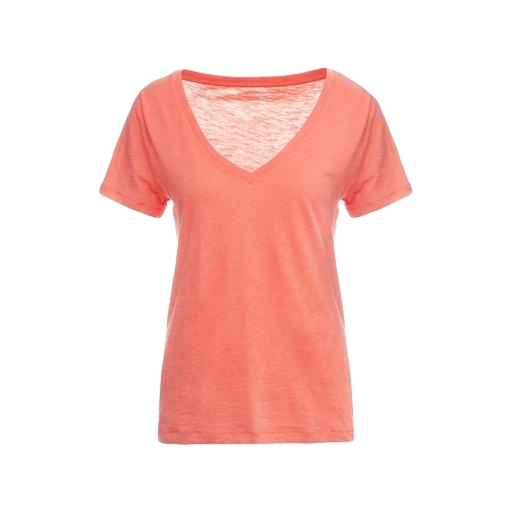
orange slub v-neck tee, v neck t-shirt slub, v-neck slub t-shirt, white background